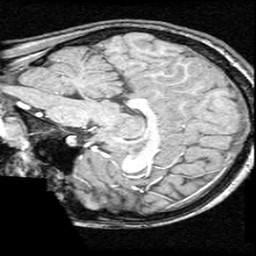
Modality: T1w
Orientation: sagittal
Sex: female
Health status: ill
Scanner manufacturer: ge
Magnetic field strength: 1.5 T
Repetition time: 21 s
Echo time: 0.008 s